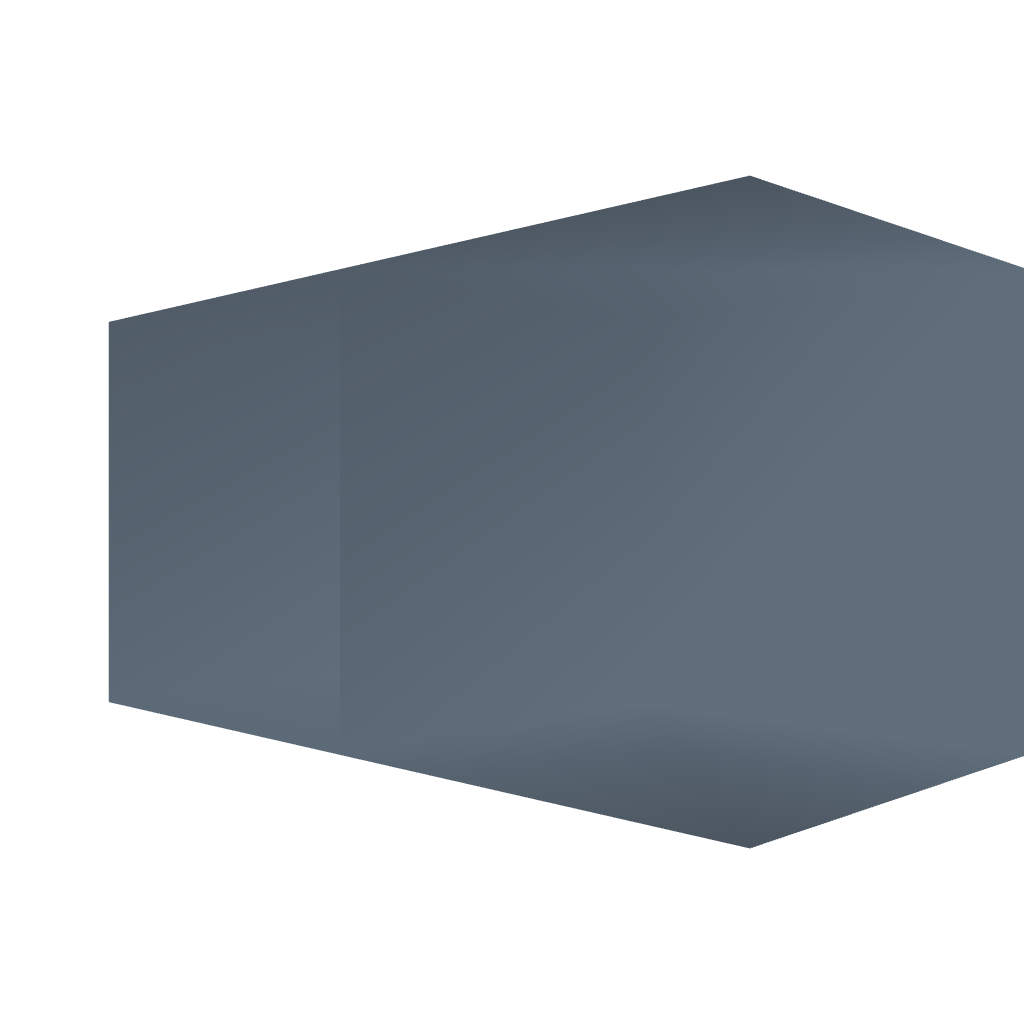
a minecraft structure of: modern teleport